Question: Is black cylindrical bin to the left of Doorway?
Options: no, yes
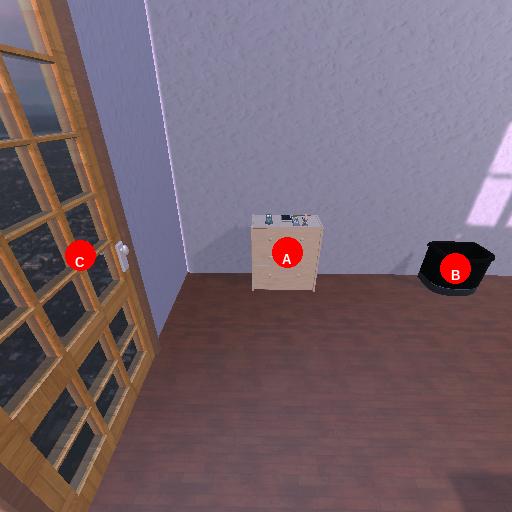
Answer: no